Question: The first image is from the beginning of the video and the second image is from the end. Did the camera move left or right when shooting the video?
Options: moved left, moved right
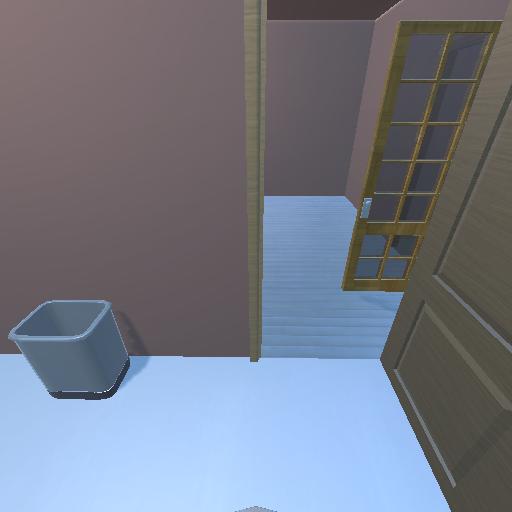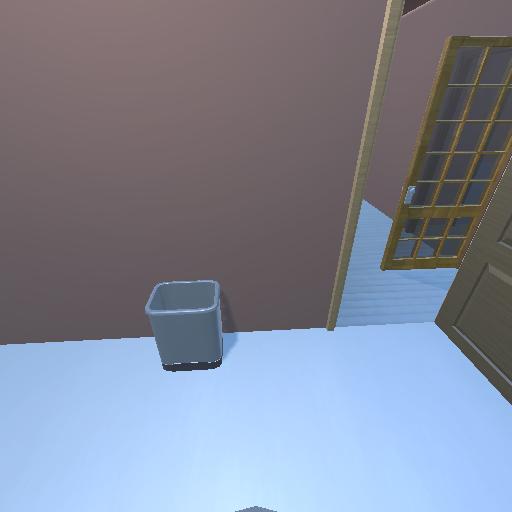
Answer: moved left